Question: I want this code below to do what's in the for loop as long as is less than or equal to ( <=) ( must be between and ).
'''
for(checkDate = period.periodStart; [checkDate compare: period.periodEnd] == NSOrderedDescending;
checkDate = [checkDate dateByAddingTimeInterval:timeInterval]) {
[self addAppointmentsForDate:checkDate scheduleSet:setOfSchedules appointmentSet:setOfAppts];
}
'''
It never executes the body of the for loop... this is the data it's working with:

Can someone please tell me how to fix this? I've looked in Google and SO for examples , but found nothing.
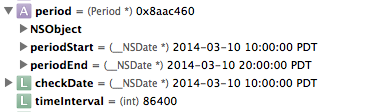
Answer: The condition of the for loop should be checking if the comparison is instead, meaning that checkDate is less than periodEnd
As you can see from the documentation of the 'compare:' method :
> if:'...'The receiver is earlier in time than anotherDate,'NSOrderedAscending'.